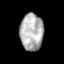
Tissue: prostate
Cell type: T cells
Senescence score: 0.3422
Nuclear area (px): 836
Mean DAPI intensity: 179.339